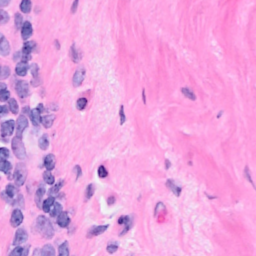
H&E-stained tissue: Breast